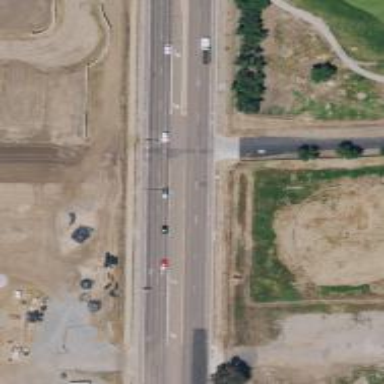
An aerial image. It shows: Primary highway.